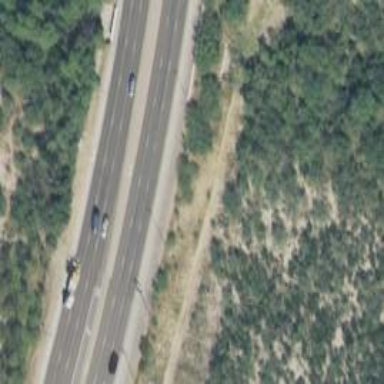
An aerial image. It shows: This image shows trunk highway that functions as expressway.